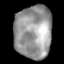
Tissue: lung
Cell type: Epithelial cells
Senescence score: 0.1856
Nuclear area (px): 1940
Mean DAPI intensity: 152.141